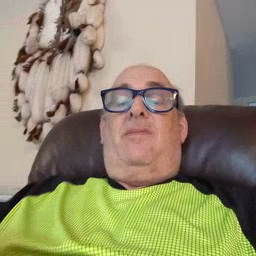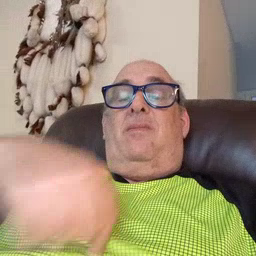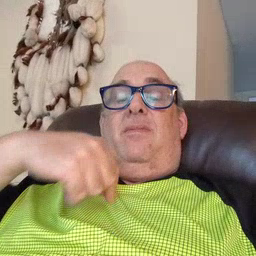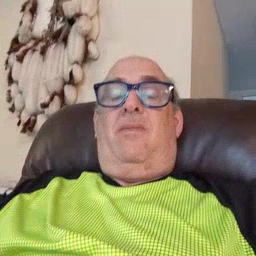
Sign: zipper